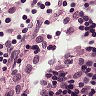
Metastatic tissue present: no